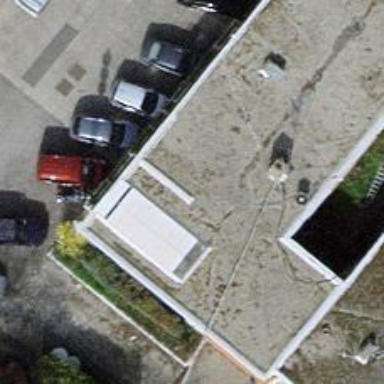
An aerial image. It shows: Motel that caters to tourists.